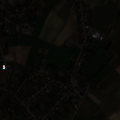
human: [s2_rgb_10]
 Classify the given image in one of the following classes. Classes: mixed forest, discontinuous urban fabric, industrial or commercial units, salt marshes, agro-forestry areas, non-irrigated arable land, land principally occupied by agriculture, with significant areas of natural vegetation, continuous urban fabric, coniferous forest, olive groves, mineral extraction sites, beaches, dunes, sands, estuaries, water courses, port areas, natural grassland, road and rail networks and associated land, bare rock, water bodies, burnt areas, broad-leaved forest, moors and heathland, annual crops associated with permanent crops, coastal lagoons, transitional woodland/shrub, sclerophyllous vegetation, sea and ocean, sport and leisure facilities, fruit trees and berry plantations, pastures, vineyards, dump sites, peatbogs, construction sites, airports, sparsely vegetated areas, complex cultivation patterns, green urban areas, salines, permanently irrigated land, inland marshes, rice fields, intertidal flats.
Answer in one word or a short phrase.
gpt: discontinuous urban fabric, non-irrigated arable land, pastures, complex cultivation patterns